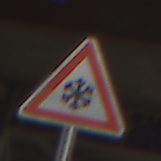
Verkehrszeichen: SchneeOderEisglaette
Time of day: Midday
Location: Roofed (Special)
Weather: Overcast
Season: NotSpecified
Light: Natural